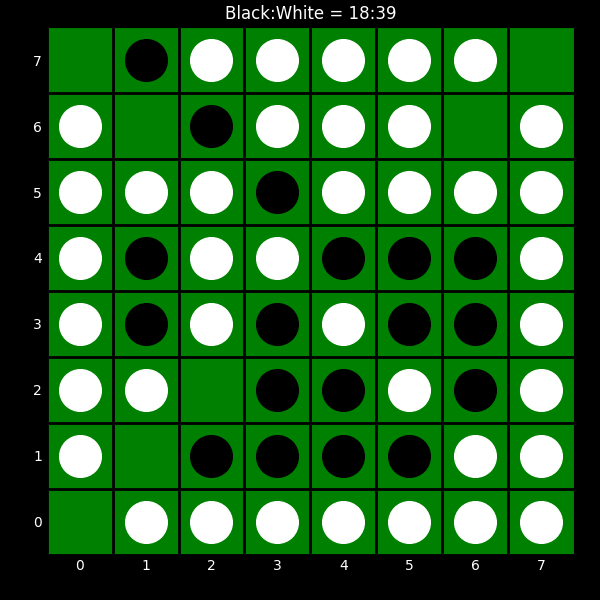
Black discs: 18
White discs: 39